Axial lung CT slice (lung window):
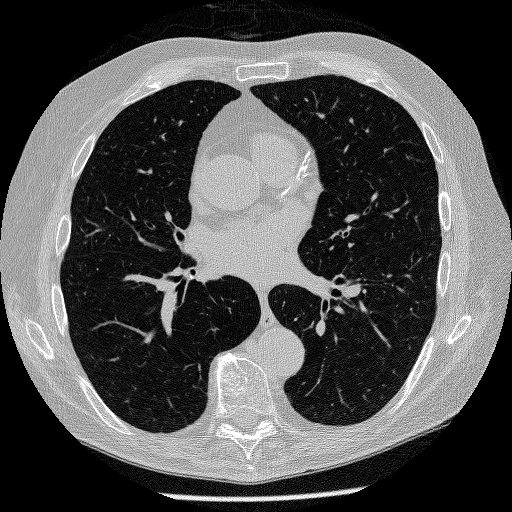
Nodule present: no